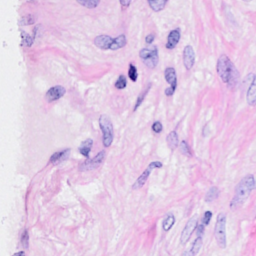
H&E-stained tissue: Breast